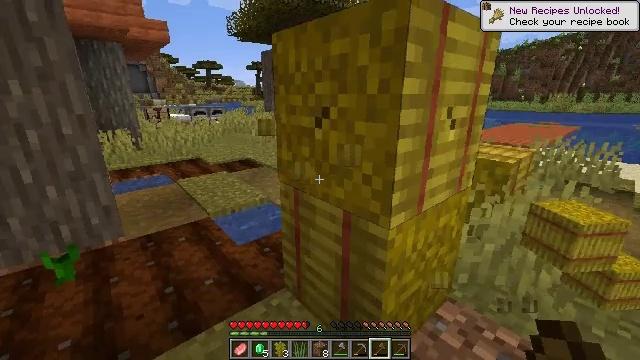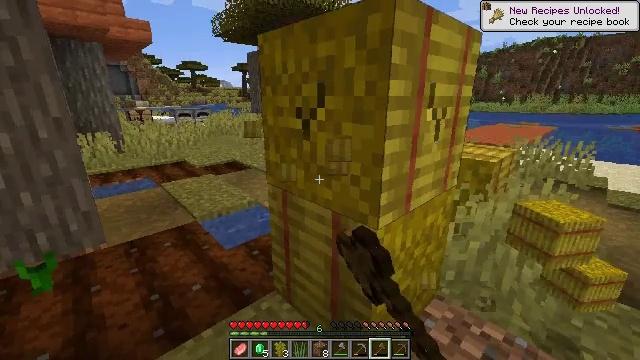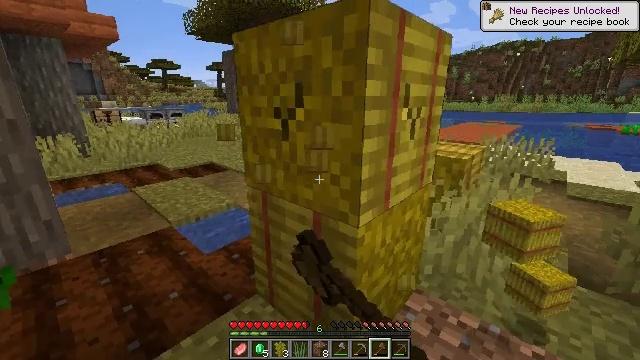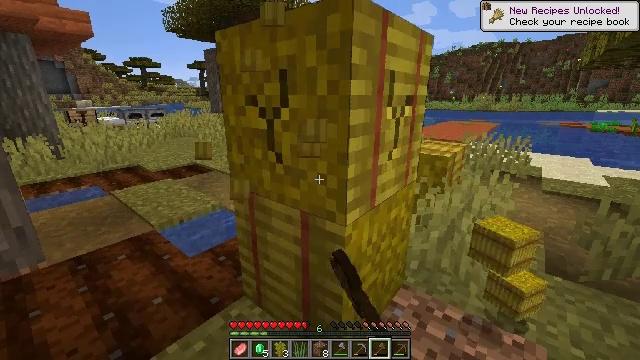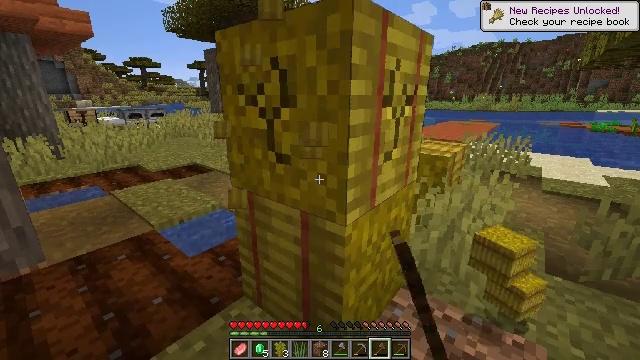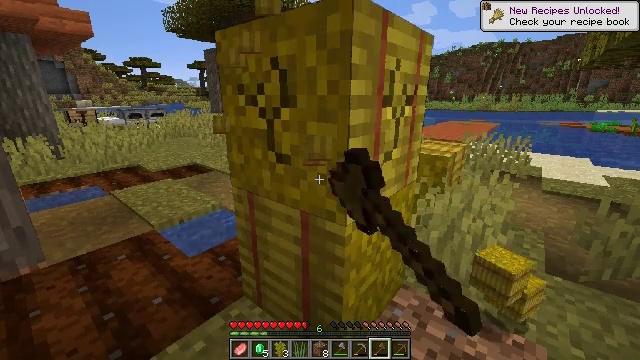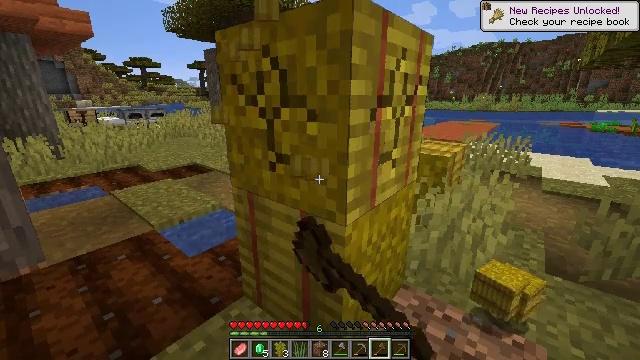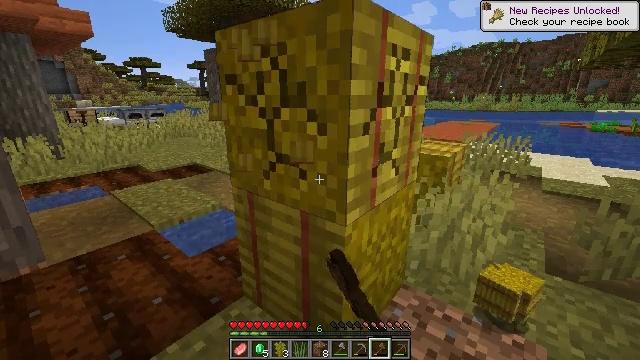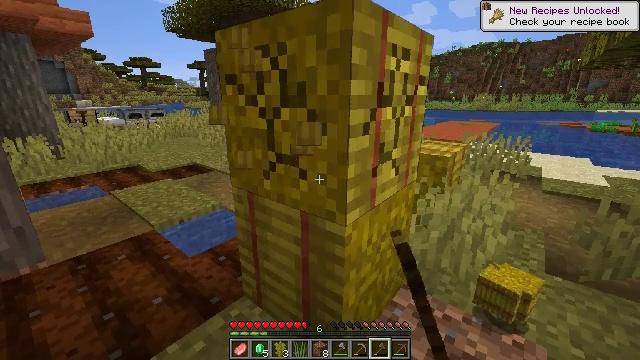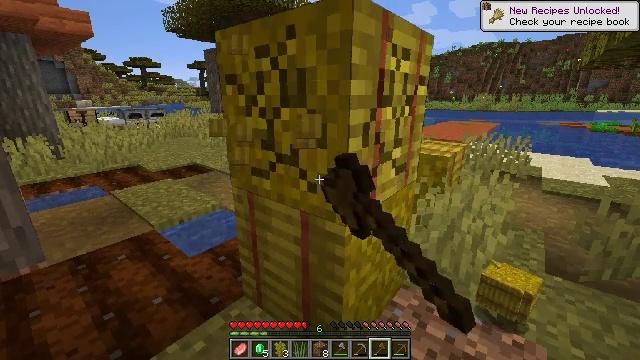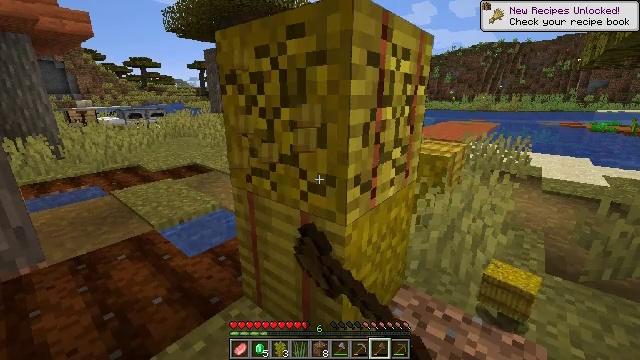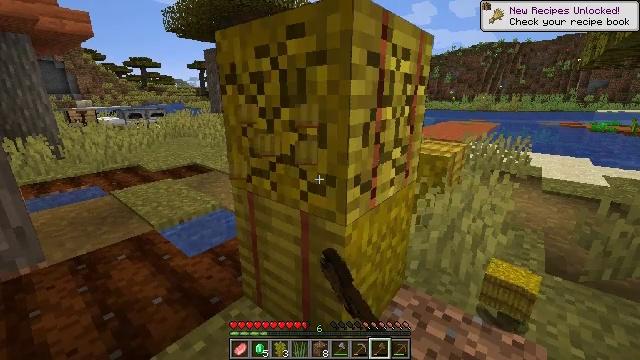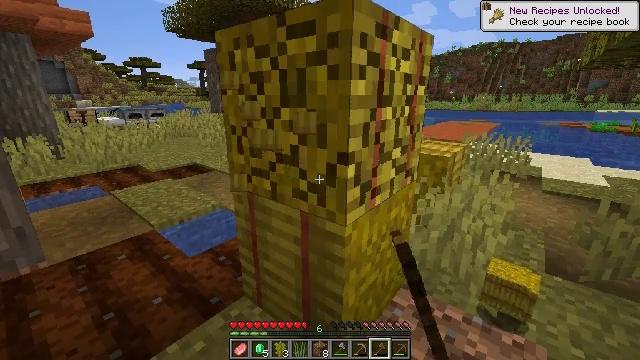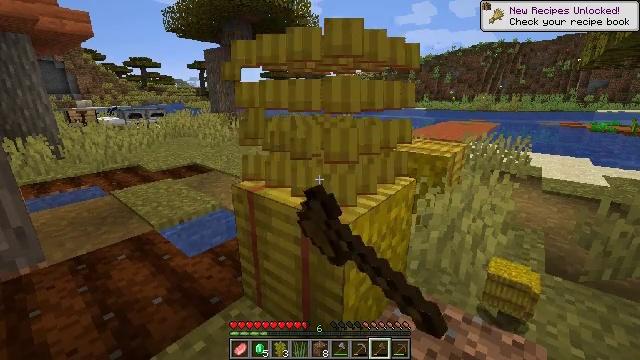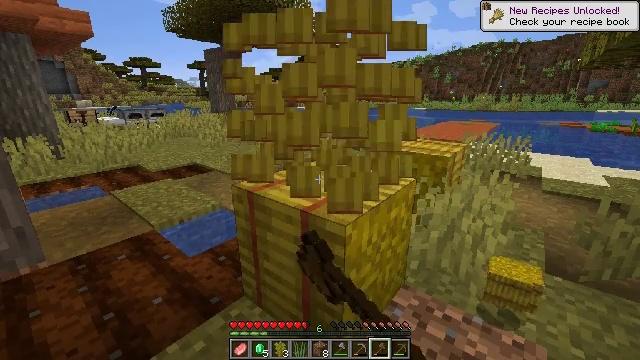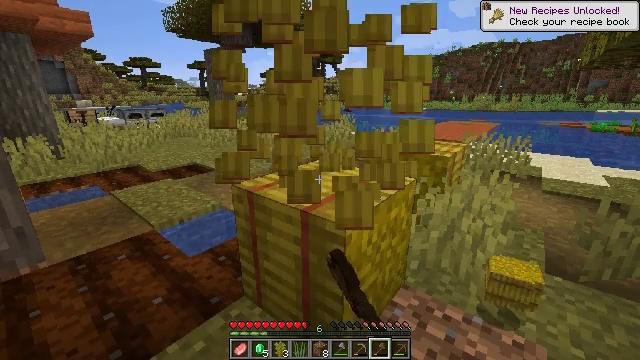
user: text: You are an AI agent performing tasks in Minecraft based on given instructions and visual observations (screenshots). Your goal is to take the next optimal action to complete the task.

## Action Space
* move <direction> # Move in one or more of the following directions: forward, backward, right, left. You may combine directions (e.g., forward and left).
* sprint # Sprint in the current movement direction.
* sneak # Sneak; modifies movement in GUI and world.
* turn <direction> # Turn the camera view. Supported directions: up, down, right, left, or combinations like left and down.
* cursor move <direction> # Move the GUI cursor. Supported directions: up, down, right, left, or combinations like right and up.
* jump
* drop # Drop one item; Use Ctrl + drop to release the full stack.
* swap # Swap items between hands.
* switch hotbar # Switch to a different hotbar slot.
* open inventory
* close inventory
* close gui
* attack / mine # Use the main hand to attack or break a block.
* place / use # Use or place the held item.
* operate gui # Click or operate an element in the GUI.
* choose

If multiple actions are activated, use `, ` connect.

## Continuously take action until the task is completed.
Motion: motion action
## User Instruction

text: Gather hay blocks from the farm.
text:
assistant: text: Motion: turn right, attack / mine
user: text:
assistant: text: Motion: turn right, attack / mine
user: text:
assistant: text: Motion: turn right, attack / mine
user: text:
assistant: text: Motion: attack / mine
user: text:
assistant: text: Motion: attack / mine
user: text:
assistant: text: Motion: attack / mine
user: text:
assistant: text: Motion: attack / mine
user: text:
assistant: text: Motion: attack / mine
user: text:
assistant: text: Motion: attack / mine
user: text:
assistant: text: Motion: attack / mine
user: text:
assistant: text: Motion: attack / mine
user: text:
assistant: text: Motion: attack / mine
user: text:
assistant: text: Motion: attack / mine
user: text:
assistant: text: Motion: attack / mine
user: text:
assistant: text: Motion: attack / mine
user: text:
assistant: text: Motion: attack / mine
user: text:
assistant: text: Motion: attack / mine
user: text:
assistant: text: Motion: attack / mine
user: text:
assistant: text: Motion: attack / mine
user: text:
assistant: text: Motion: turn down, attack / mine
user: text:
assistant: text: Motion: turn down, attack / mine
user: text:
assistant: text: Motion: move forward, turn right and down, attack / mine
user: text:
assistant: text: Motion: move forward, attack / mine
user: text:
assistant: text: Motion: attack / mine
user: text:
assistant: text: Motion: attack / mine
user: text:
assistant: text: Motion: attack / mine
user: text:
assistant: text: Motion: attack / mine
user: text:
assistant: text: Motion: attack / mine
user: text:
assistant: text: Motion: attack / mine
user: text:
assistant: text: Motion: attack / mine